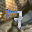
Label: 7